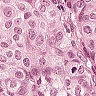
Metastatic tissue present: yes